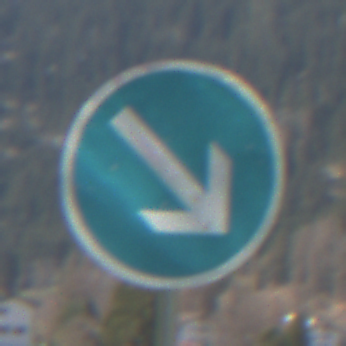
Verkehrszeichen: VorgeschriebeneVorbeifahrtRechts
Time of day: MorningAfternoon
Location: Outdoor (Nature)
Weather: PartlyCloudy
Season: NotSpecified
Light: Natural